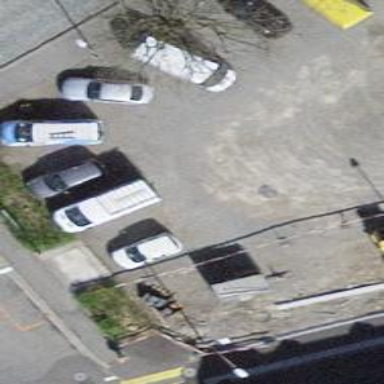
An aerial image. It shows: Bollard.